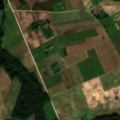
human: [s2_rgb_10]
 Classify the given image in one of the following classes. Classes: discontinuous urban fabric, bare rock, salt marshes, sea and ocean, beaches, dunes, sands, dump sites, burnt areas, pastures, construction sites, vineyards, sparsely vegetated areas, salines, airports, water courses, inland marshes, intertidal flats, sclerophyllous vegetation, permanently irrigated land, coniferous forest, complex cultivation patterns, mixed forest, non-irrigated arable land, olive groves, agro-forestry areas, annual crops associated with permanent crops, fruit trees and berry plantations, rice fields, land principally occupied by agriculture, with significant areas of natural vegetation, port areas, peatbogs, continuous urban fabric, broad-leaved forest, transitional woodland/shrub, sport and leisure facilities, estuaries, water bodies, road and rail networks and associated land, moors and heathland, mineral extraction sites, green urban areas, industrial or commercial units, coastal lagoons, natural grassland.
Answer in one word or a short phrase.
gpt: non-irrigated arable land, complex cultivation patterns, land principally occupied by agriculture, with significant areas of natural vegetation, broad-leaved forest